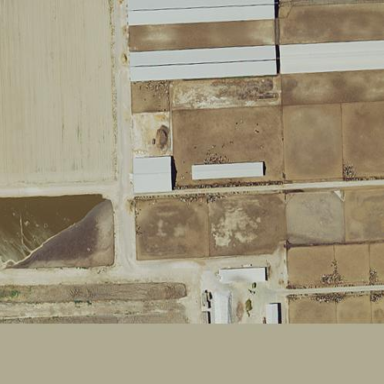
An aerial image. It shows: Farmyard area.